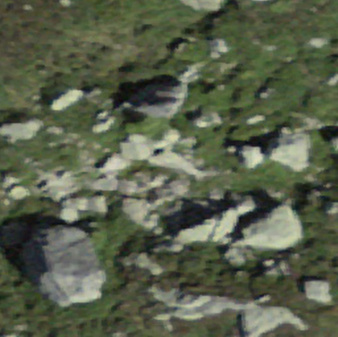
Label: bouldering_area